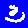
Digit: 3